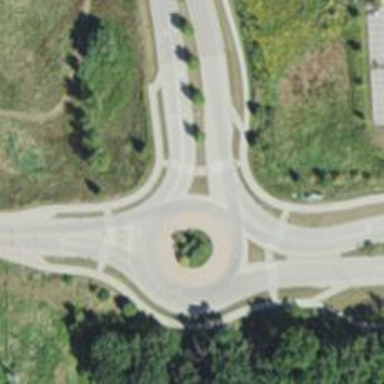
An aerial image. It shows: Roundabout at tertiary road junction.